You are looking at the unprocessed time series of a bearing vibration snapshot. Determine the bearing's health state. Answer with exactly one of: normal, inner_race, outer_race, ball.
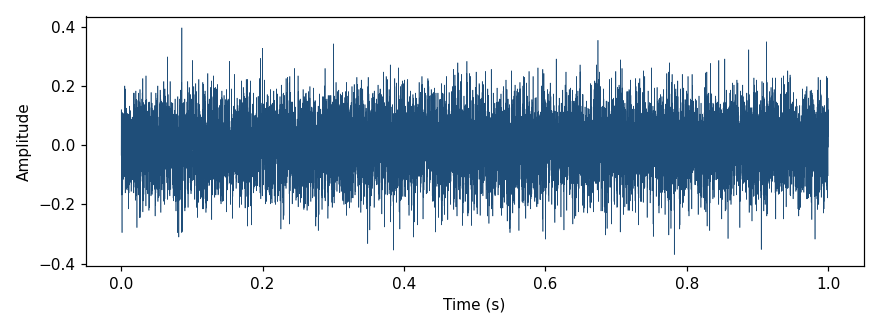
Answer: outer_race